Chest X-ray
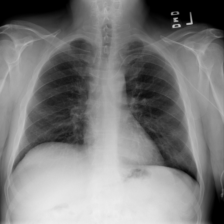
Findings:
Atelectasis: negative
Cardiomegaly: negative
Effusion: negative
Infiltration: negative
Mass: negative
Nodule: negative
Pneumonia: negative
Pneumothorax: negative
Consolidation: negative
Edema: negative
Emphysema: negative
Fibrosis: negative
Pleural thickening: negative
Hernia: negative